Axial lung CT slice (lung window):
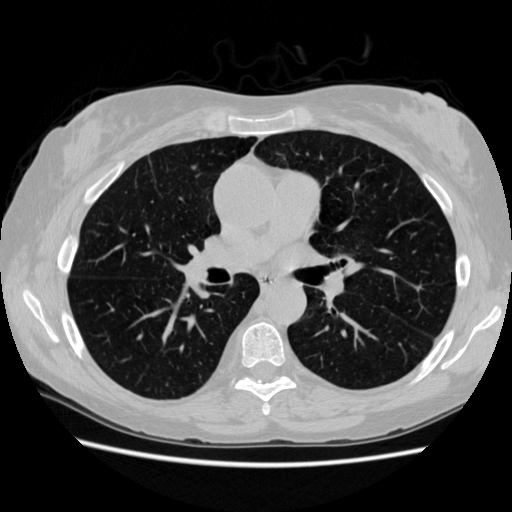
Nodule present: no